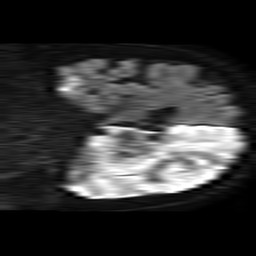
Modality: TRACE
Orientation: coronal
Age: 60
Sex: male
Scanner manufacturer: philips
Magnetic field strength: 1.5 T
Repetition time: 4.6 s
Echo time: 0.08631 s